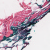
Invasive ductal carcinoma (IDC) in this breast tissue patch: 0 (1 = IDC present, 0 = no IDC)